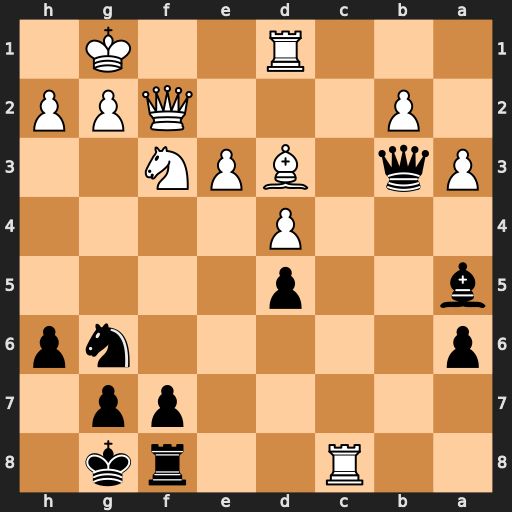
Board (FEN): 2R2rk1/5pp1/p5np/b2p4/3P4/Pq1BPN2/1P3QPP/3R2K1
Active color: b
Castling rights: -
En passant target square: -
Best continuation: Qxd1+ Qf1 Qxf1+ Kxf1 Rxc8